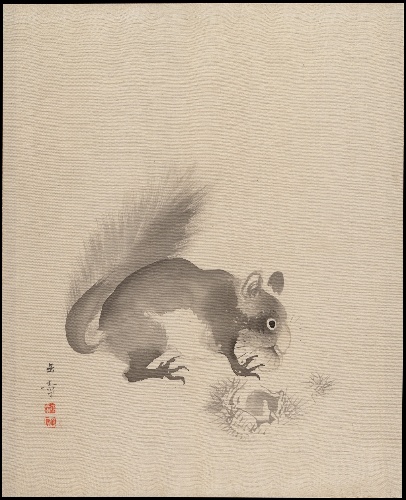
Artist: Kawabata Gyokushō
Artist bio: Japanese, 1842–1913
Date: 1887–92
Object type: Album leaf
Classification: Paintings
Medium: Album leaf; ink on silk
Culture: Japan
Period: Meiji period (1868–1912)
Dimensions: 13 1/2 x 10 7/8 in. (34.3 x 27.6 cm)
Department: Asian Art
Credit line: Charles Stewart Smith Collection, Gift of Mrs. Charles Stewart Smith, Charles Stewart Smith Jr., and Howard Caswell Smith, in memory of Charles Stewart Smith, 1914
Accession year: 1914
Repository: Metropolitan Museum of Art, New York, NY
Tags: Squirrels